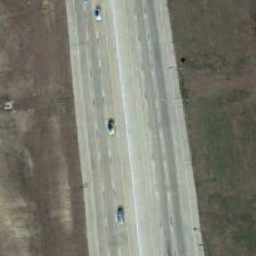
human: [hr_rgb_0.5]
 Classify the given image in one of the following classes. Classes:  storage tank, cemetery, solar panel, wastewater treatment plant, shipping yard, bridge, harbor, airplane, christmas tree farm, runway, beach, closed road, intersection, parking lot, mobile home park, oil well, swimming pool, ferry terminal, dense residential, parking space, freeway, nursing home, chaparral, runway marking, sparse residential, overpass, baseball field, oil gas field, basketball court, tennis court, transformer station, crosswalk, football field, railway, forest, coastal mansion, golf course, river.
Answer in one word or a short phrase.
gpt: freeway